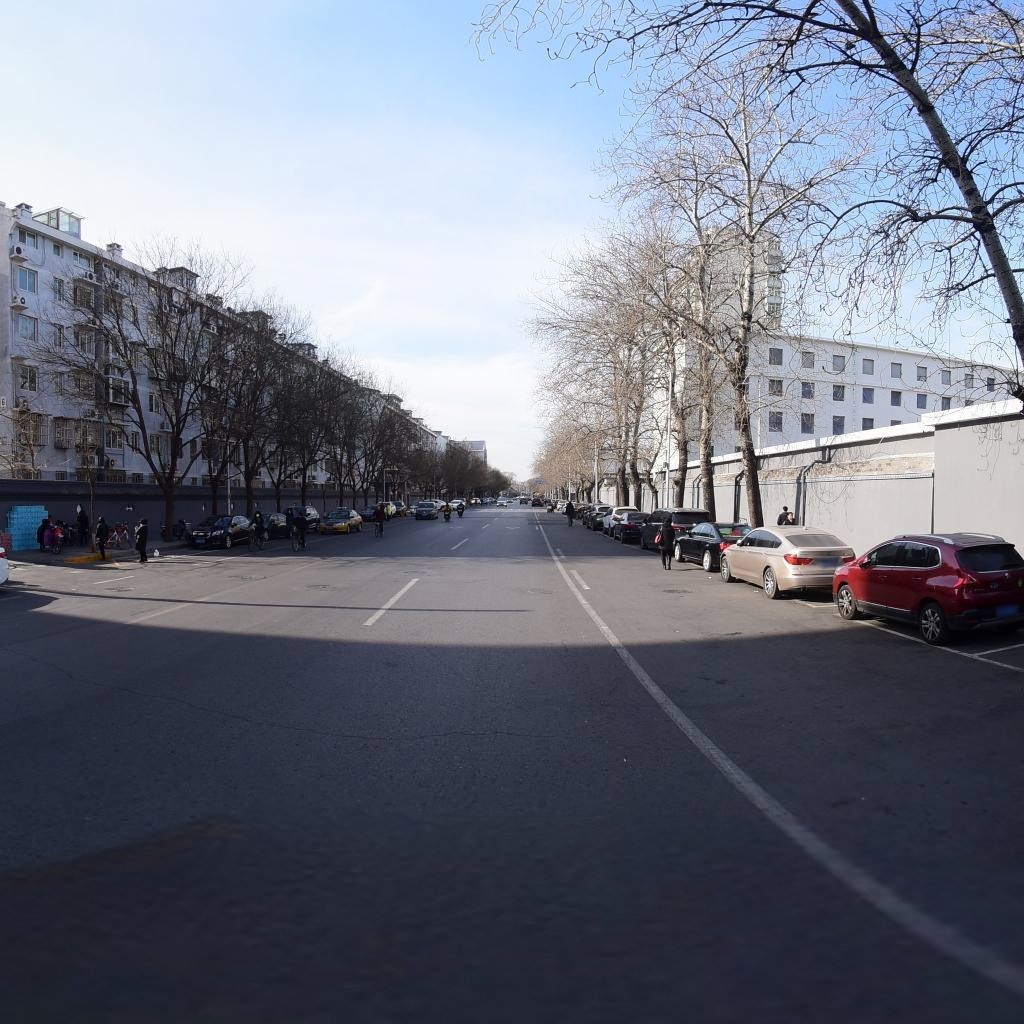
Region: Dongcheng
Road damage annotations: manhole cover, transverse crack, manhole cover, manhole cover, manhole cover, manhole cover